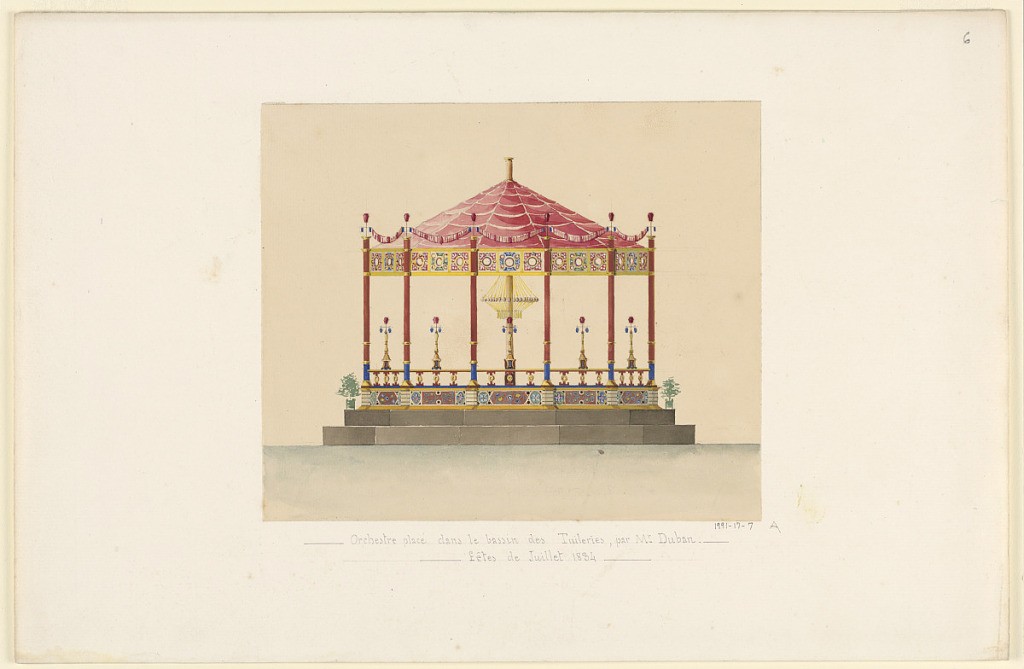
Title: Design for a Music Pavilion in the Tuileries Garden Fountain, 1834
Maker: Félix Duban, French, 1797 - 1870
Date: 1834
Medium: Brush and watercolor, pen and black ink, graphite on light tan paper mounted on off-white paper
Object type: Drawing
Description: Design for an open-air decagonal (ten-sided) music pavilion with red conical roof.  Pavilion stands on decagonal base with two levels of steps.  The dado and frieze are ornamented with decorative panels (see 1991-17-9/10).  Candelabra sit on raling in between columns supporting roof.  Two plants sit on top step on either side of pavilion.